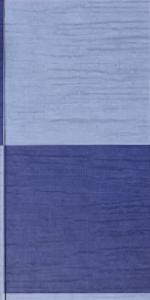
Label: Empty